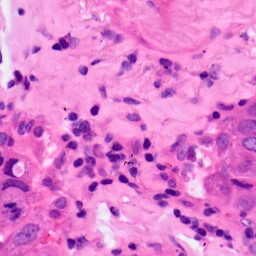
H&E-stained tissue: Lung